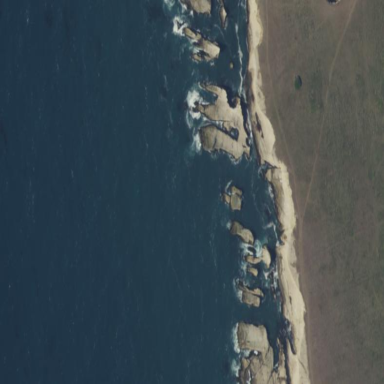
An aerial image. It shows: Natural rock reef.